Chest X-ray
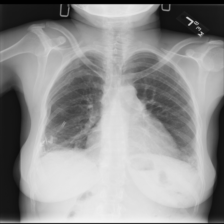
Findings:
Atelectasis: negative
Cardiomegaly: negative
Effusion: negative
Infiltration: positive
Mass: negative
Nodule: negative
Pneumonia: negative
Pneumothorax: negative
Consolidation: negative
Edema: negative
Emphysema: negative
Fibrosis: negative
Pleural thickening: positive
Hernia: negative